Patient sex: M
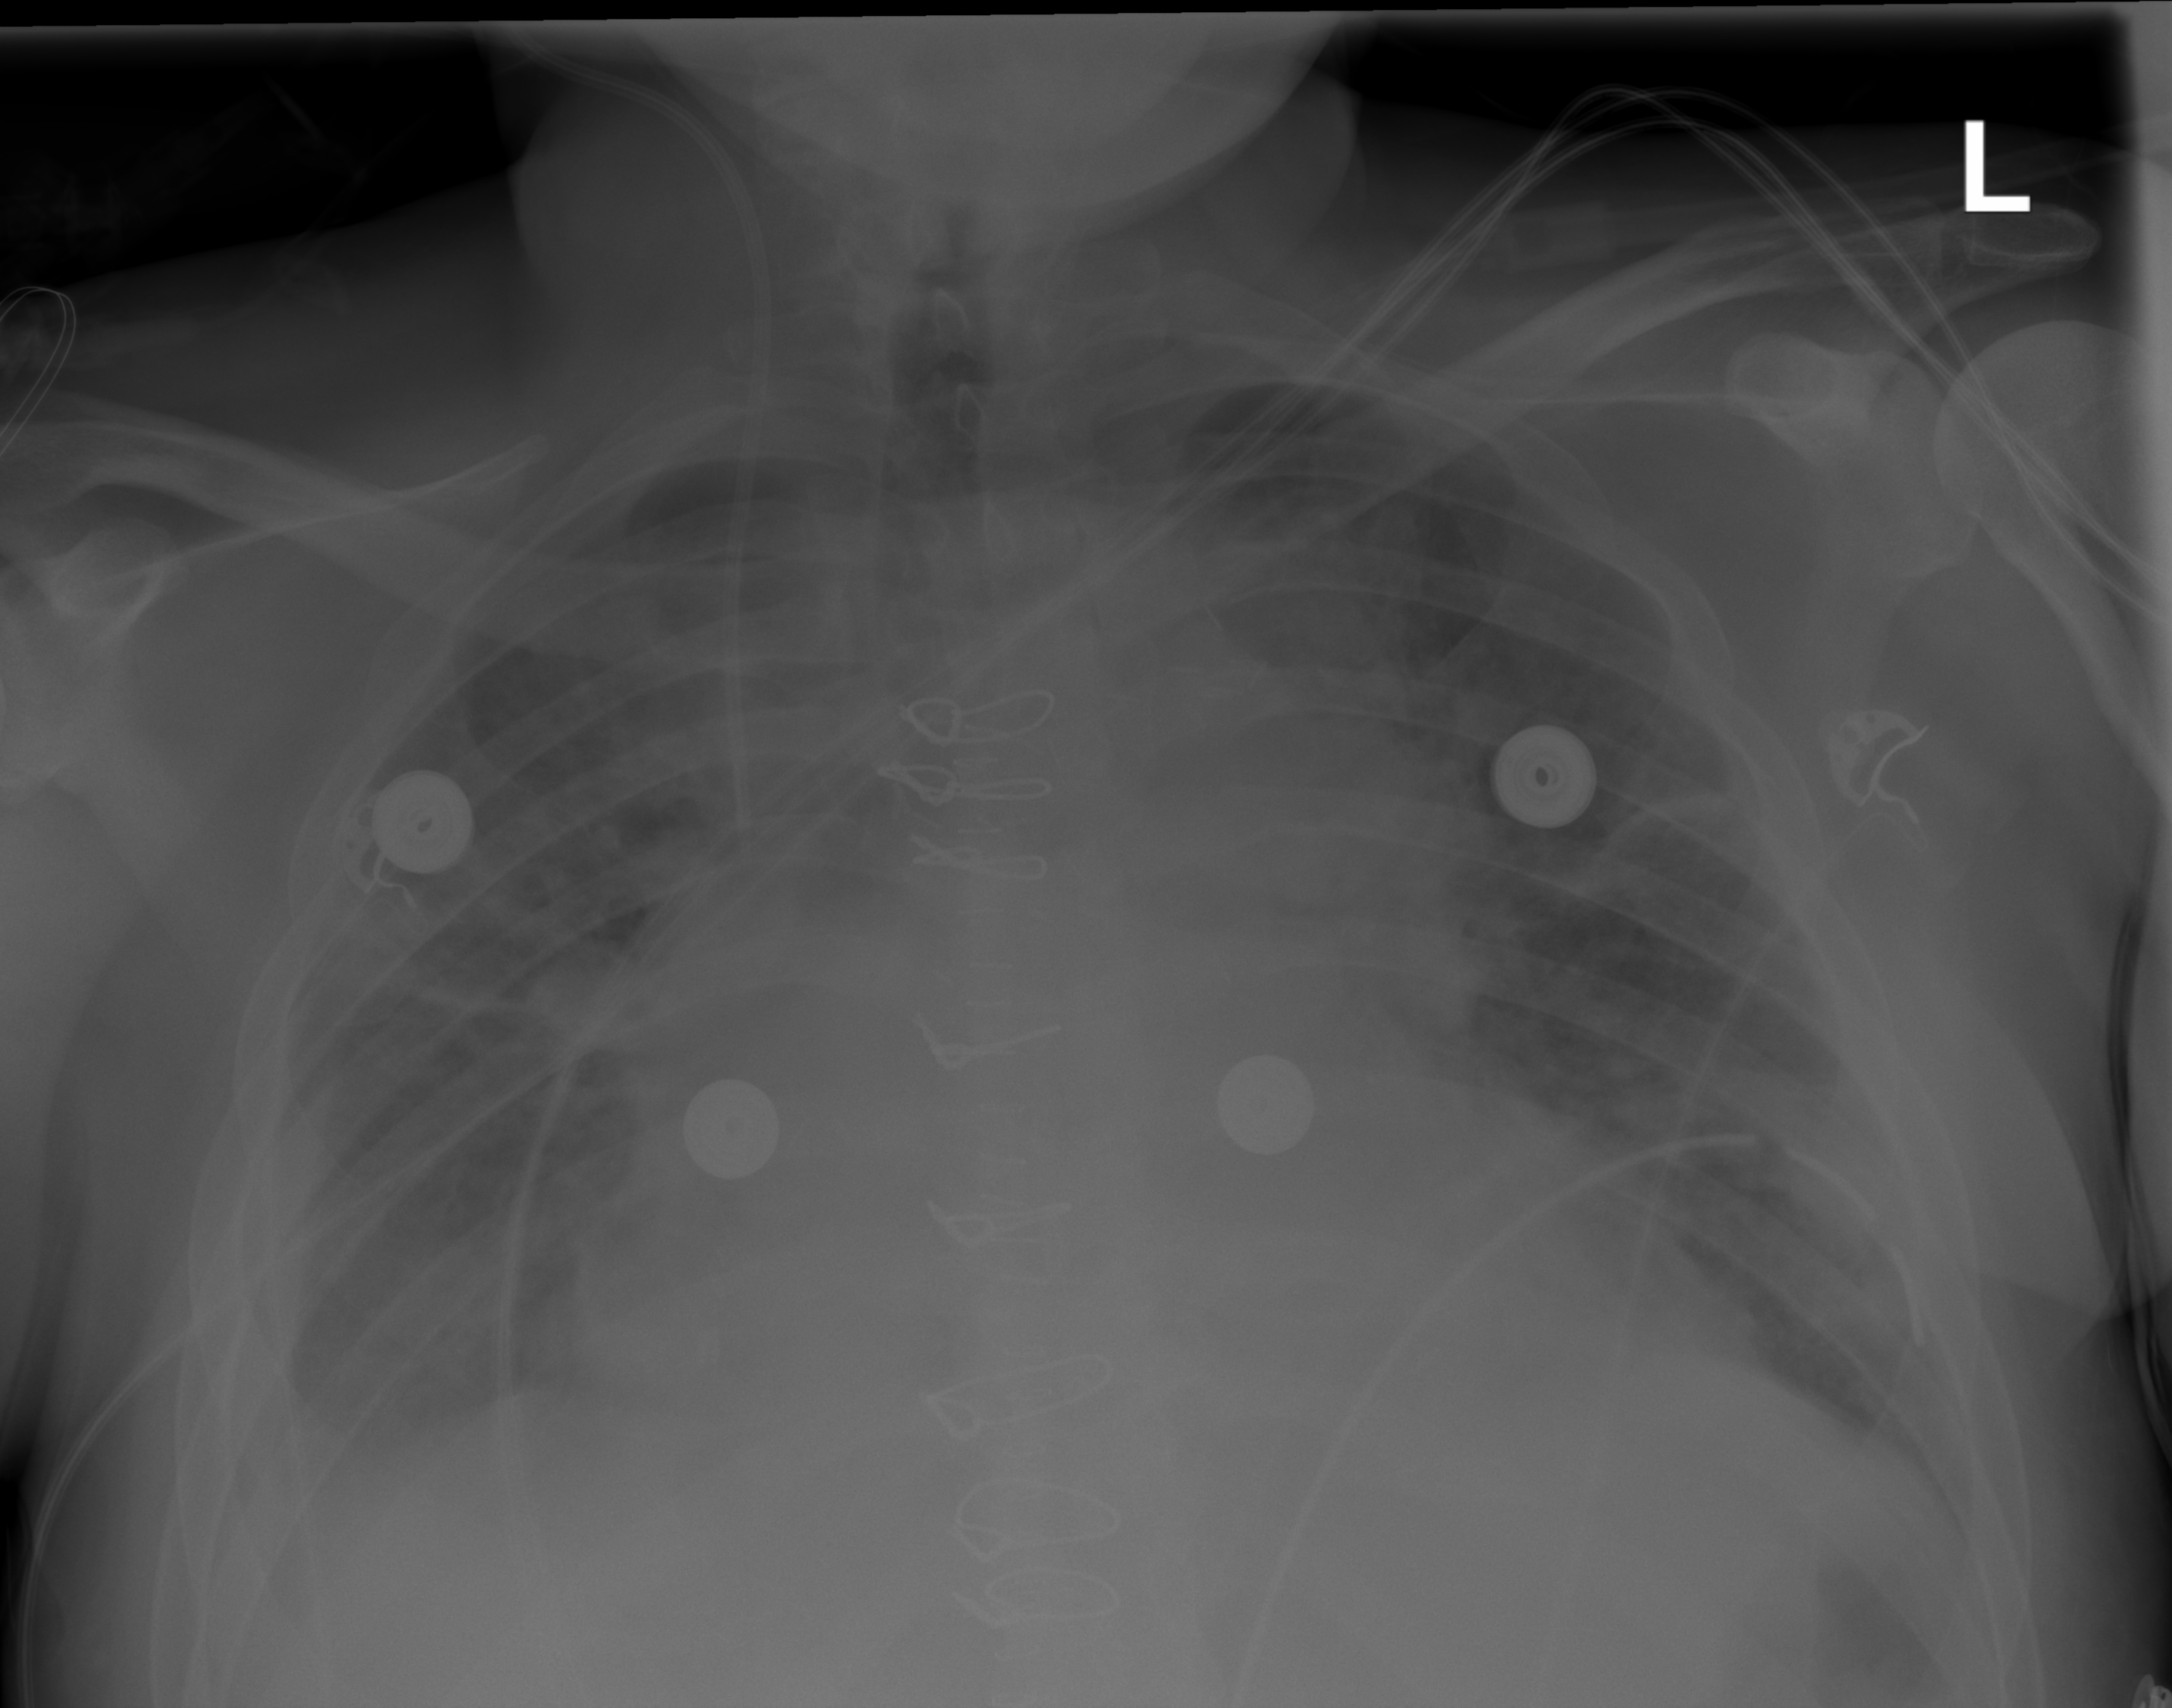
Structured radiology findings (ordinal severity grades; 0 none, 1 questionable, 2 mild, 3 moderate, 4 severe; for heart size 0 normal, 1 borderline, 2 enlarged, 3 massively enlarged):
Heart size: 3
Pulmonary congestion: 2
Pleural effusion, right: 2
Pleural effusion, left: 0
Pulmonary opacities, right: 0
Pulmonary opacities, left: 0
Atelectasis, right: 2
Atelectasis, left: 2